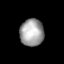
Tissue: lung
Cell type: Epithelial cells
Senescence score: 0.213
Nuclear area (px): 632
Mean DAPI intensity: 161.866